Question: I have a view controller and a view. I then have a UIImageView created through IB and position using the IB Inspector. Setting the UIImageView's frame to x and y coordinatates to 0 results in the image being placed top left of the view, below the status bar.
If I then implement viewDidLoad method of the view controller and set UIImageView 's frame position using:
'''
myimageview.frame = CGRectMake(0, 0, 50, 50);
'''
Which are exactly the same coordinates as defined for the UIImageView in IB, the image is moved up underneath the status bar. It seems the coordiantes when set via code are realtive to the Window and not the parent View as shown IB.
Anyone know why there is a decrepancy between IB and code?
---
The frame info before setting it in code:
'''
2011-03-15 13:15:34.249 MyAPP [98288:207] {{0, 49}, {35, 37}}
'''
The frame info after setting it in code:
'''
2011-03-15 13:15:34.250 MyAPP [98288:207] {{0, 0}, {35, 37}}
'''
As defined in Interface Builder:

As you can see IB says that the UIImageView X and Y coordinators are 0 ,0. While the debugging info above says that it's actually 0, 49.
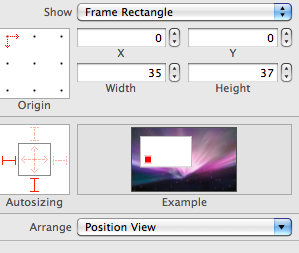
Answer: It seems that the problem I was having was due to a bug. I've rebuilt the UI in Interface Builder and now it works as expected.